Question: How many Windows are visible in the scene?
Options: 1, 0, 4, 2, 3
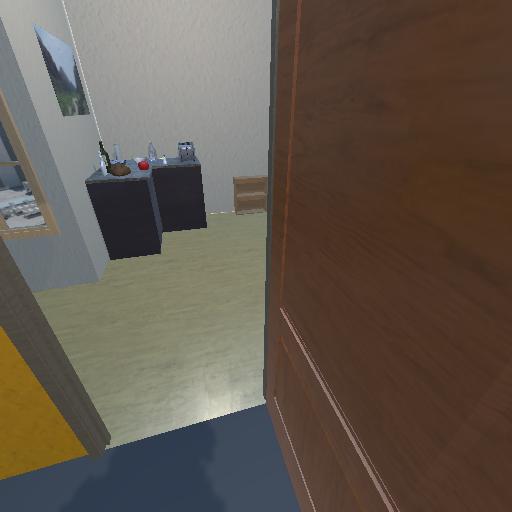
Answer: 1